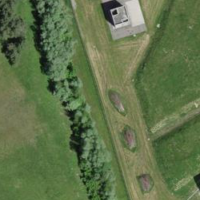
EUNIS habitat code: 57
Species observed at this site:
Ophrys apifera